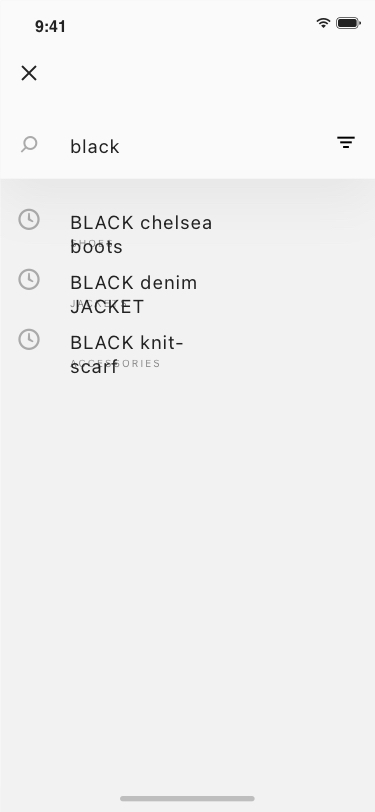
Text in this UI design:
accessories
BLACK knit-scarf
jackets
BLACK denim JACKET
shoes
BLACK chelsea boots
black
9:41